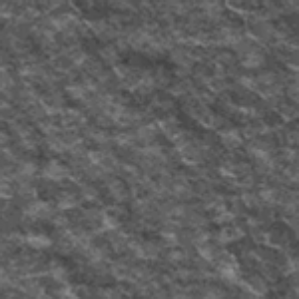
Label: frost